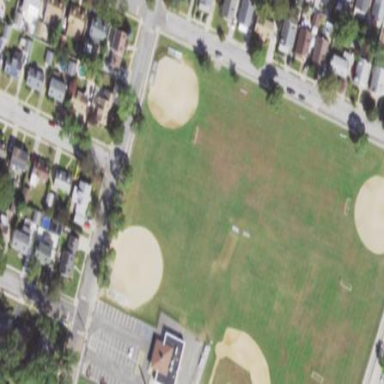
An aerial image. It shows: Baseball pitch for leisure land.